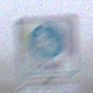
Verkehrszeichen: BeginnFussgaengerzone
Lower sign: BesondereFahrzeugeUndTransportgueter4
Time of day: MorningAfternoon
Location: Outdoor (RoadRail)
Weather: Overcast
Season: NotSpecified
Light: Natural